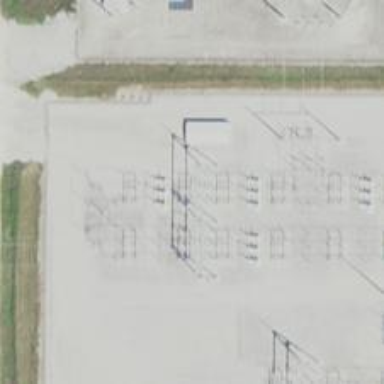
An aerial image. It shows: Switch for power supply.